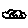
Label: cloud